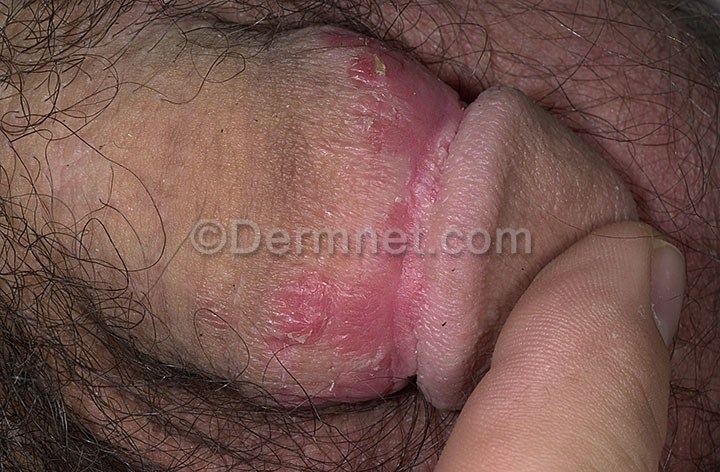
Disease: Psoriasis pictures Lichen Planus and related diseases